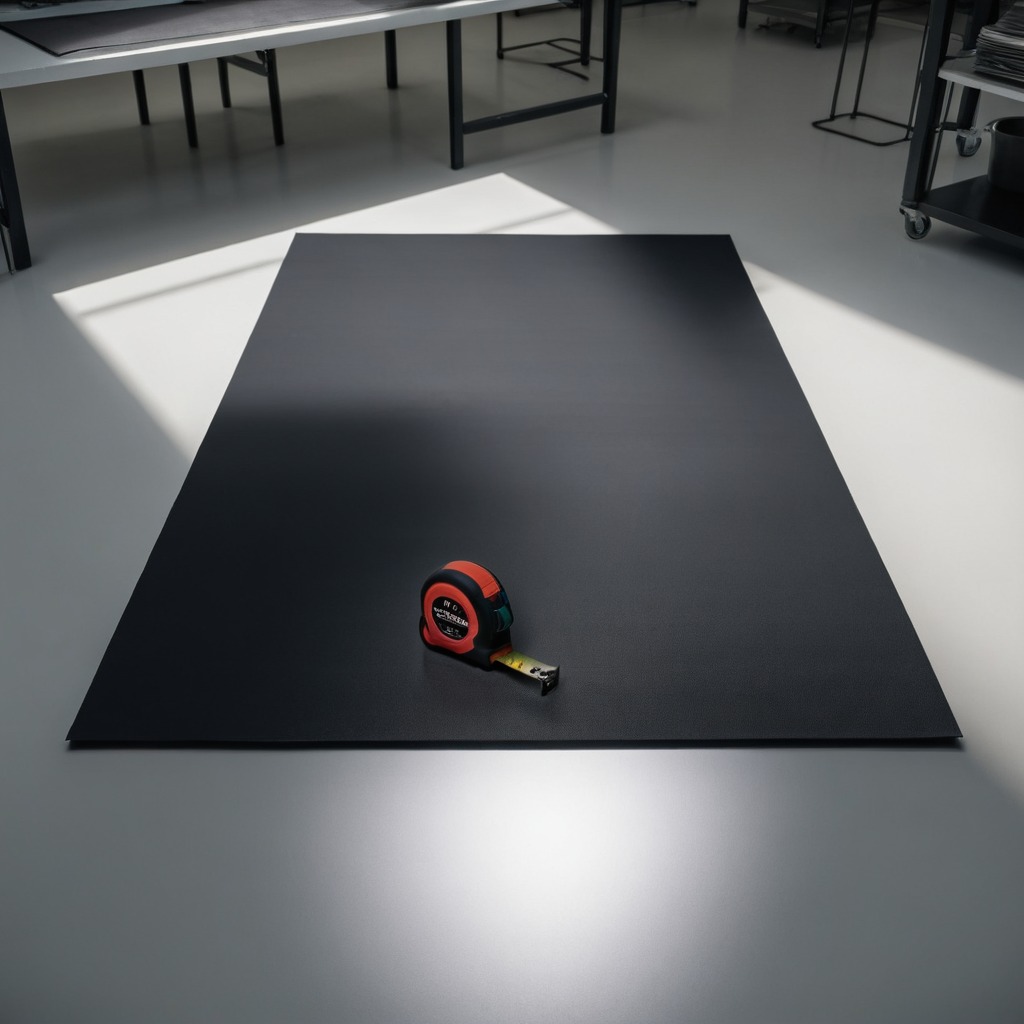
A measuring tape is lying on a clean granite tabletop covered with a black rubber mat inside a workshop under bright overhead lighting crisp shadows high clarity worn but beneath the mat